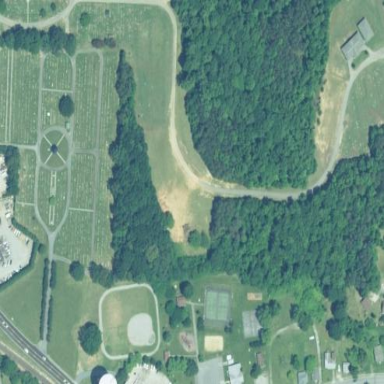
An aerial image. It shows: Cemetery.